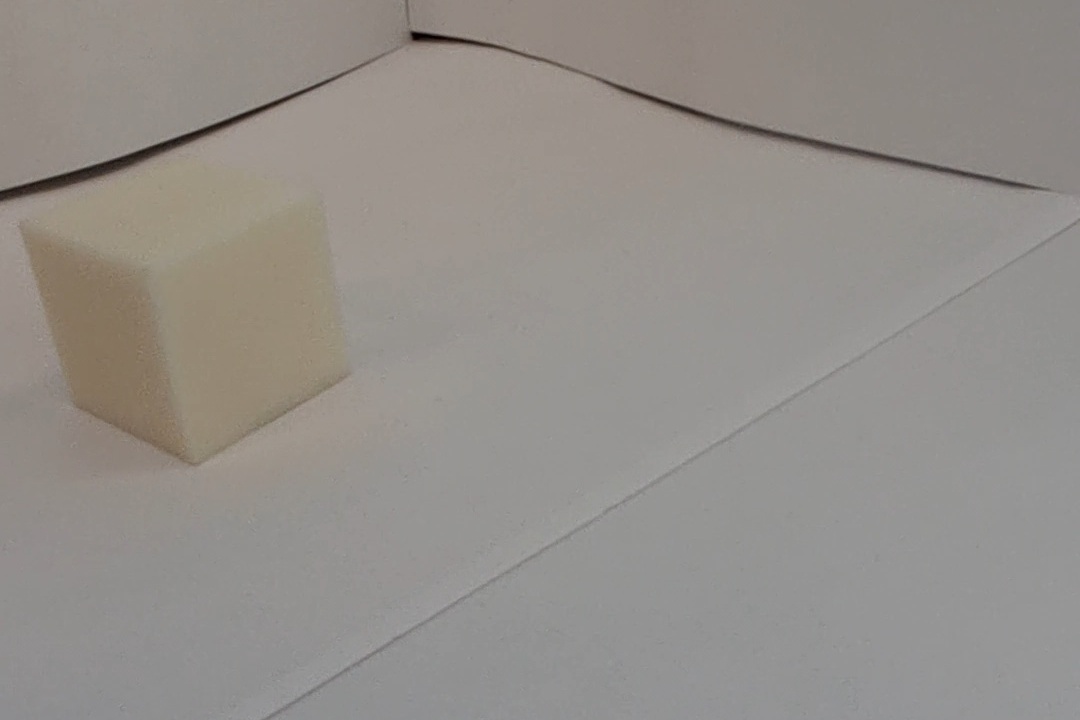
Label: Cuboid